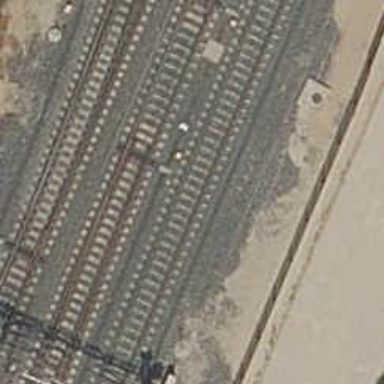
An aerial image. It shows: Railway track with contact lines for electrification.